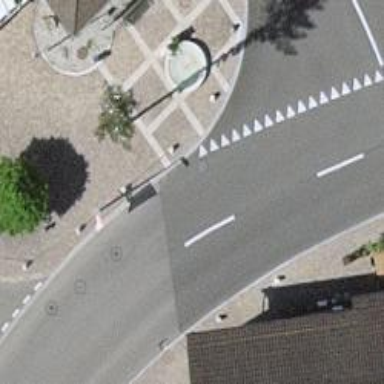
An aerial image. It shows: Bollard.